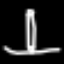
Label: pencil